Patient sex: F
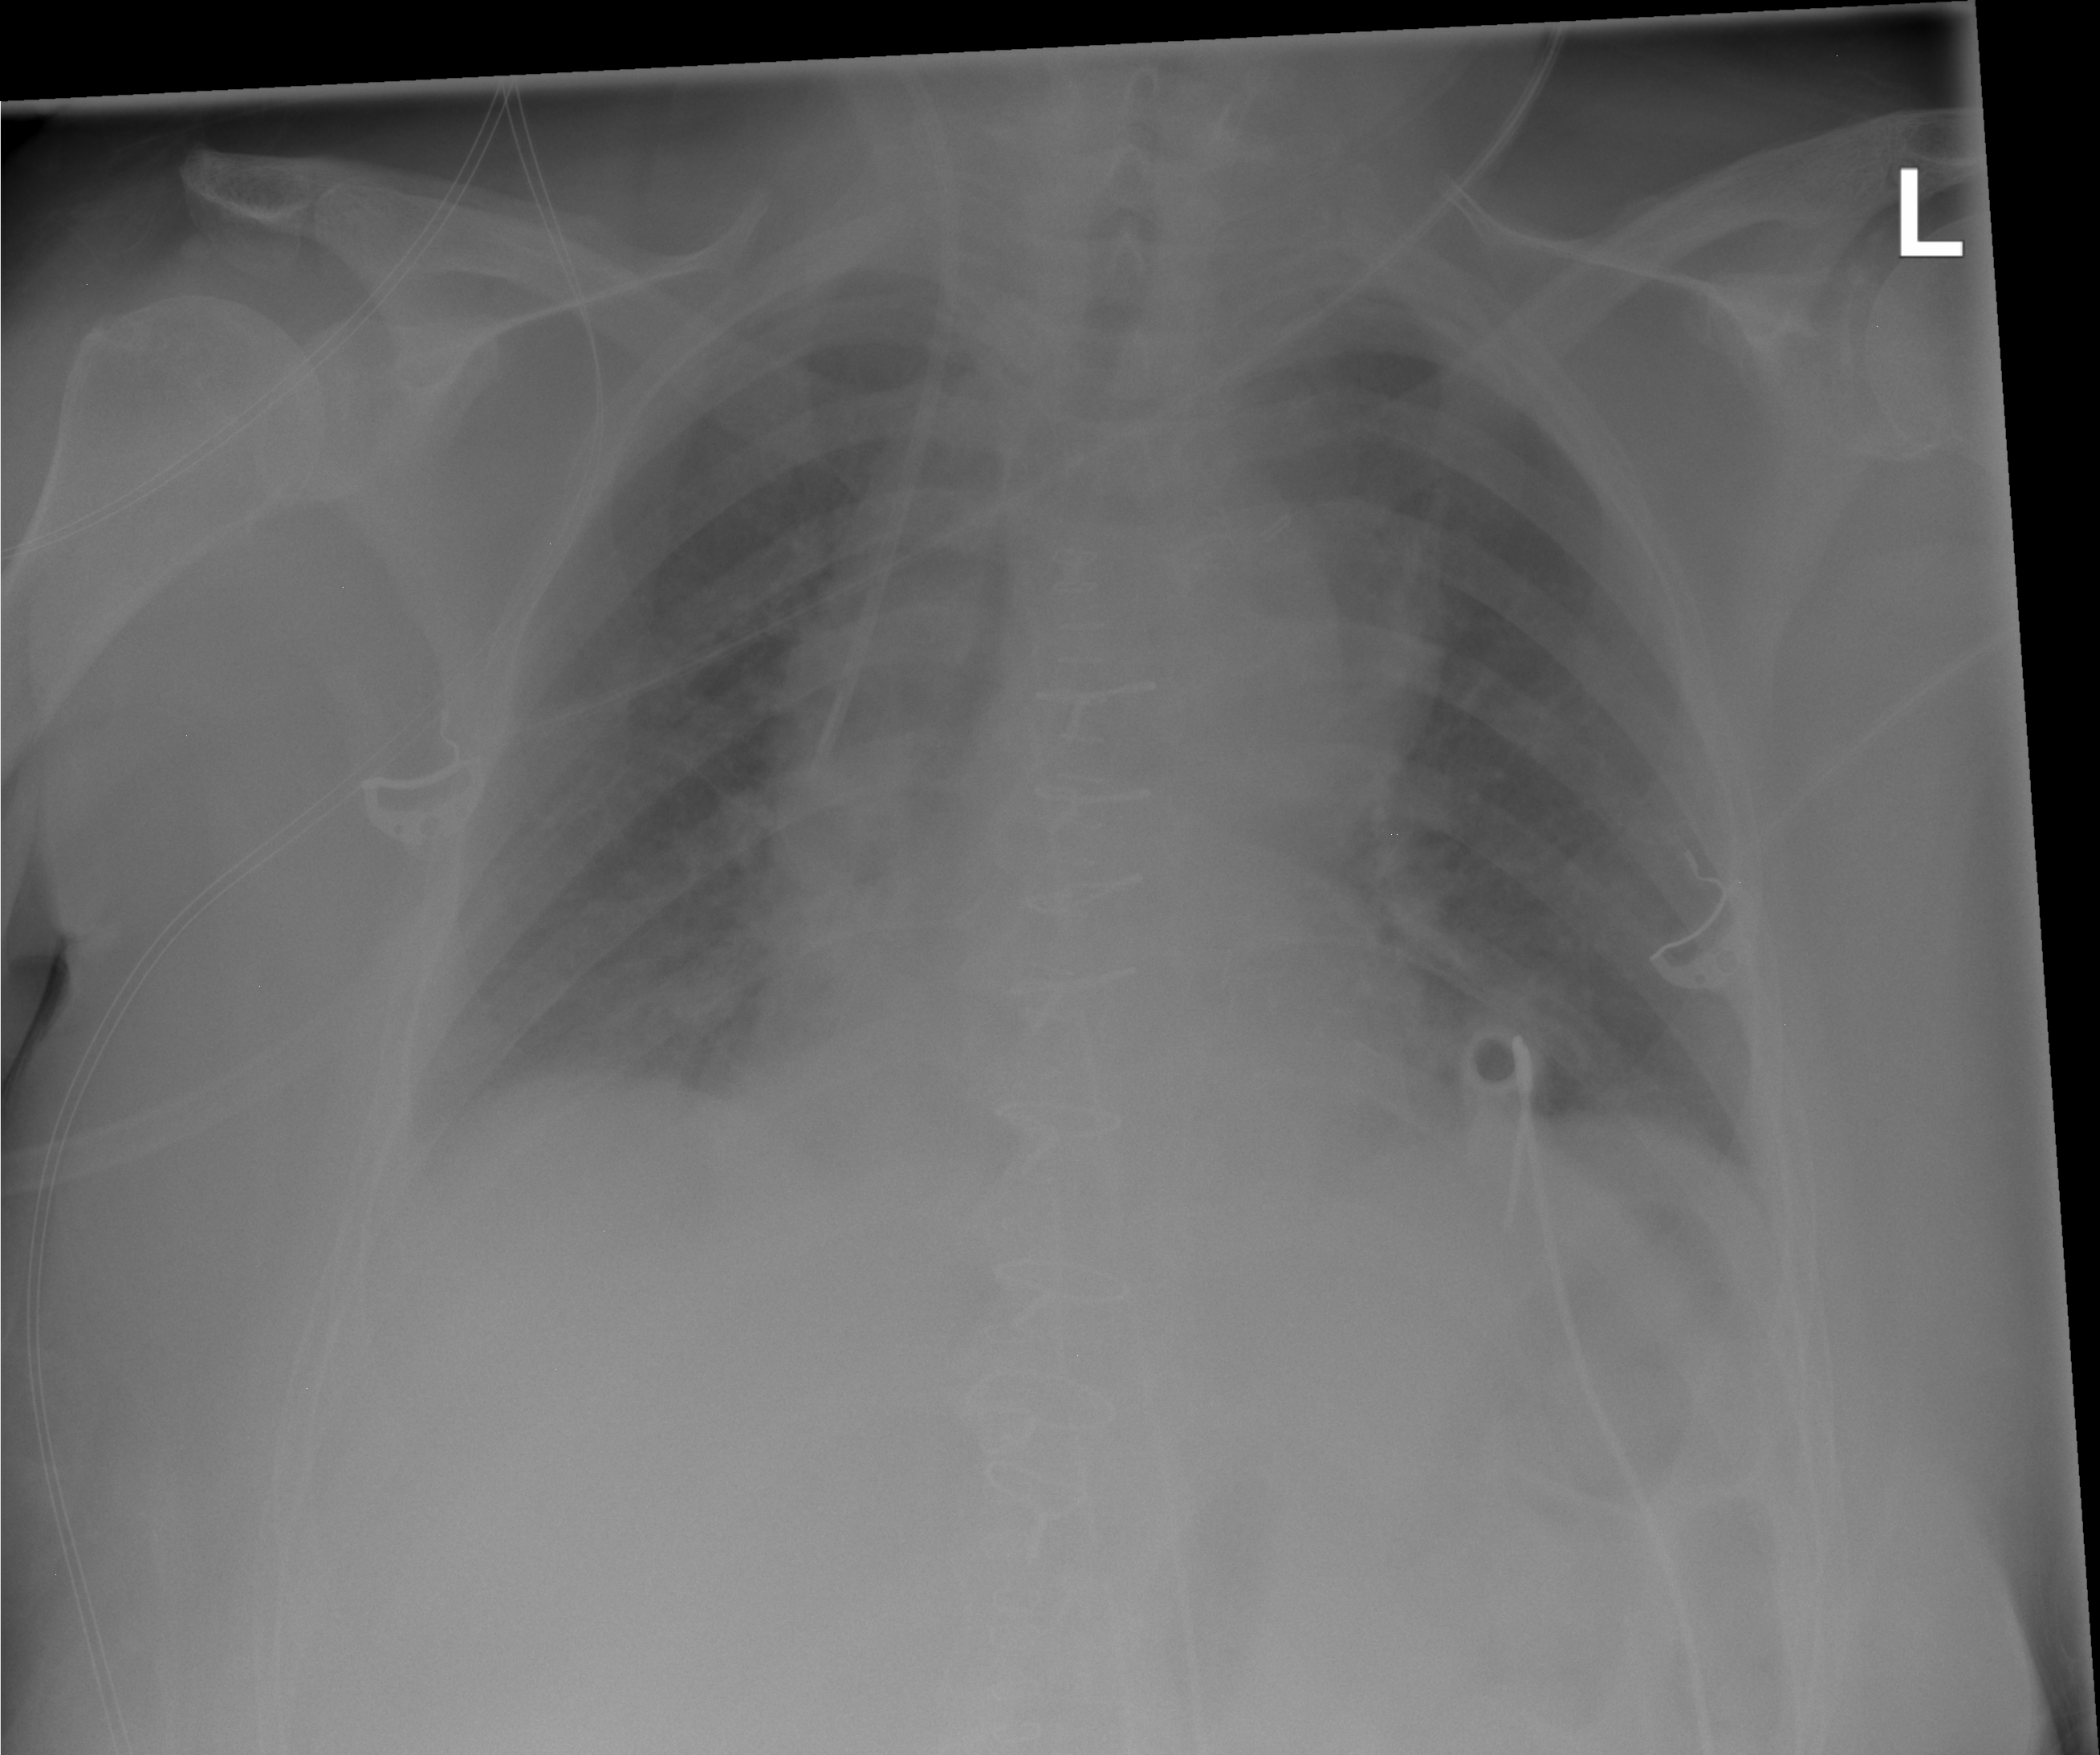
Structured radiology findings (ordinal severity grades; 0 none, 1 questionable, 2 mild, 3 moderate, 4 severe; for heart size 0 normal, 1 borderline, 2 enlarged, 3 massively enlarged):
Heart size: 0
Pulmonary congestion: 1
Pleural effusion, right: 0
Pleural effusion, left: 0
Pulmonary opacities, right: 0
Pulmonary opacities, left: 0
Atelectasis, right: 1
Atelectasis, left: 1